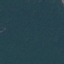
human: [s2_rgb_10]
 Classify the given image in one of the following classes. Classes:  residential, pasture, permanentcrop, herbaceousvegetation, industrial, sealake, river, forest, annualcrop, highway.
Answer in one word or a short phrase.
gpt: Forest